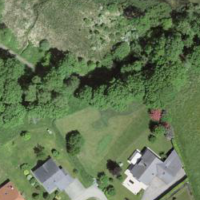
EUNIS habitat code: 55
Species observed at this site:
Lysimachia vulgaris
Silene dioica
Fagus sylvatica